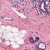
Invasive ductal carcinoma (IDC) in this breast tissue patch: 0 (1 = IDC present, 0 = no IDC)